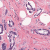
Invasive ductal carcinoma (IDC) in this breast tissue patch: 1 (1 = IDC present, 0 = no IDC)